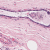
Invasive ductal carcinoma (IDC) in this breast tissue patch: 0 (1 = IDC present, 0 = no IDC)